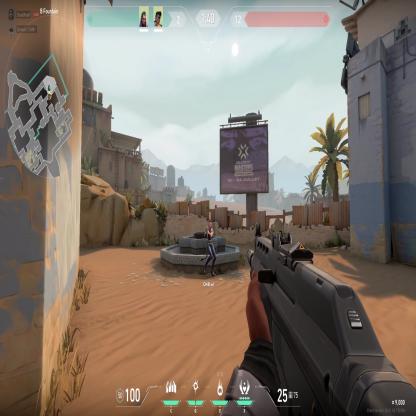
Label: teammate